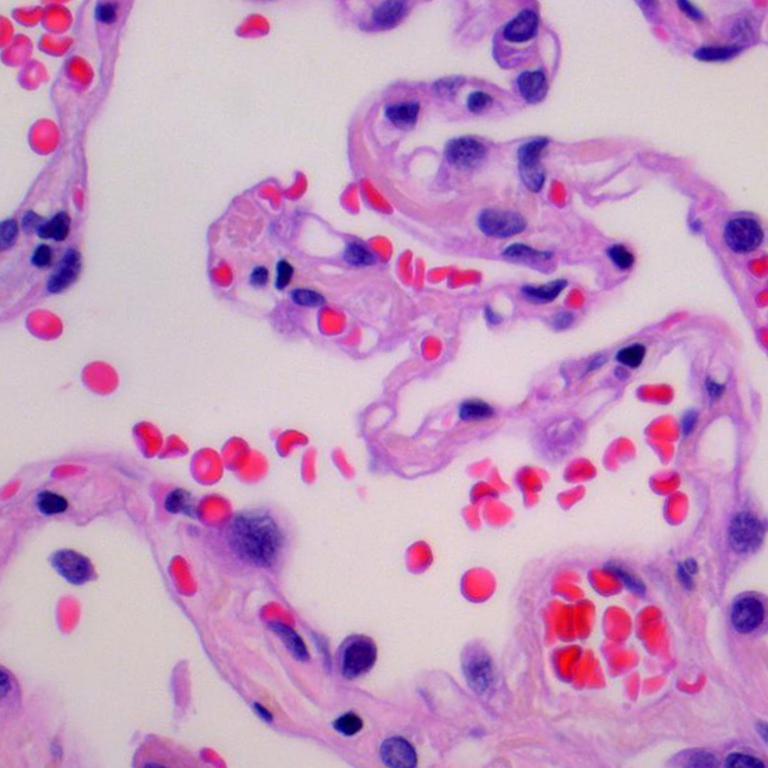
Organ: lung
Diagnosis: benign